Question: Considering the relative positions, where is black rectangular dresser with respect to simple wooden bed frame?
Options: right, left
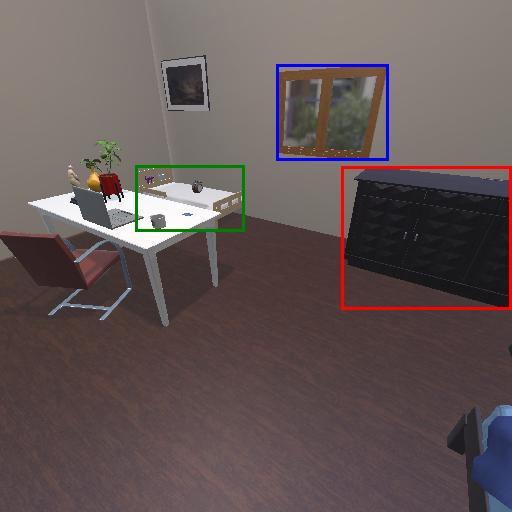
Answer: right